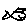
Label: fish